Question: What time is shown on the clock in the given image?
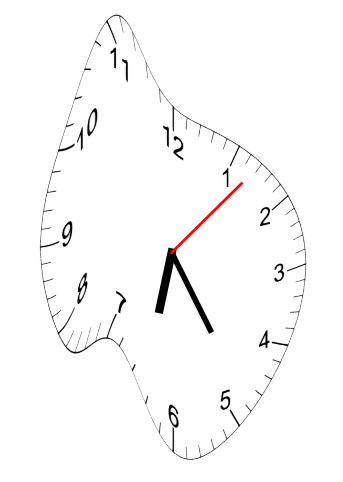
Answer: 06:24:07